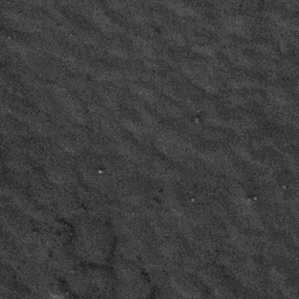
Label: frost